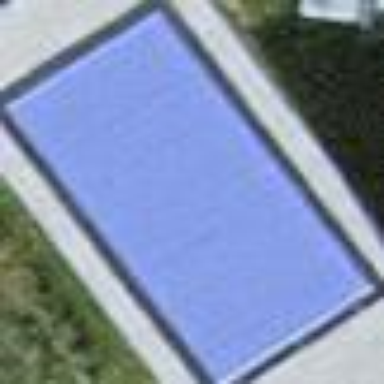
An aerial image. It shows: Swimming pool located in leisure land.